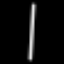
Label: line